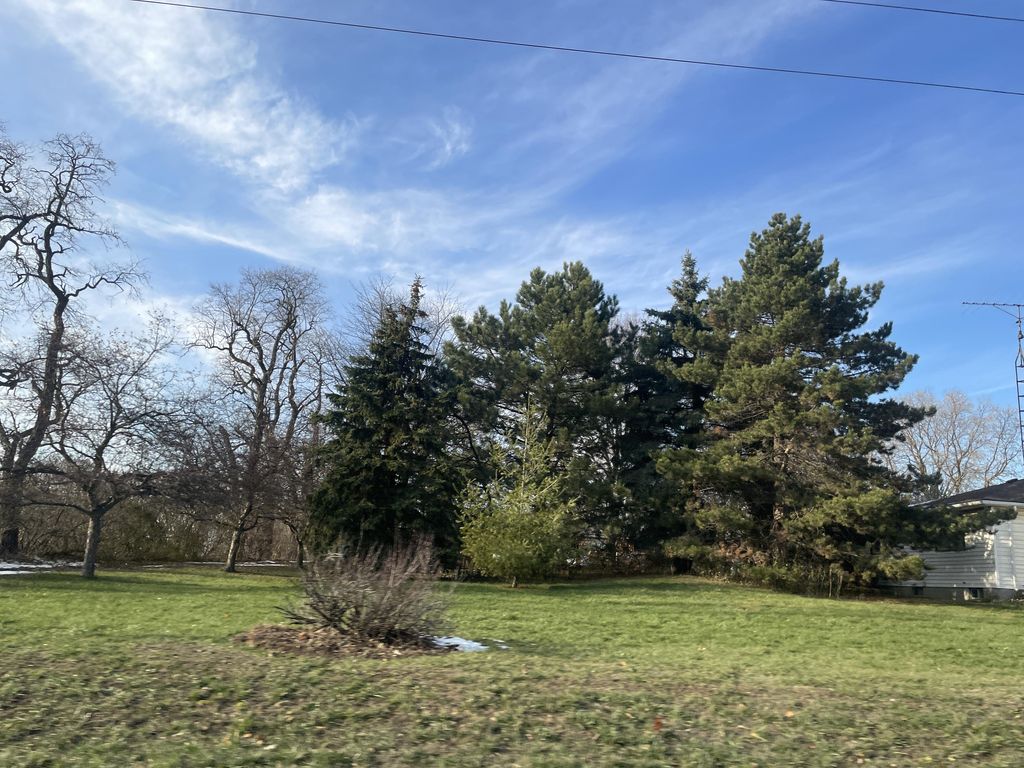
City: kitchener-waterloo